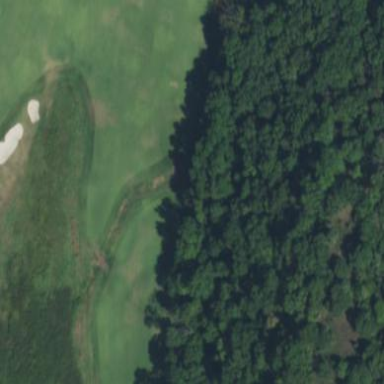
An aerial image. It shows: Water hazard on golf course.